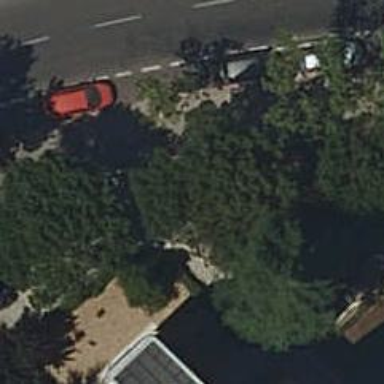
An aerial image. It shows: Set of steps on the road.